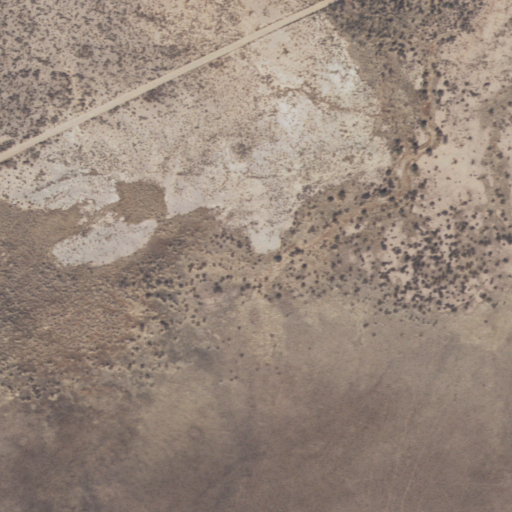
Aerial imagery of valley in Arizona named Hot Well Draw containing shrub, grassland, and barren land